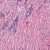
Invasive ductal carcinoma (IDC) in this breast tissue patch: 1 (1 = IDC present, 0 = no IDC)